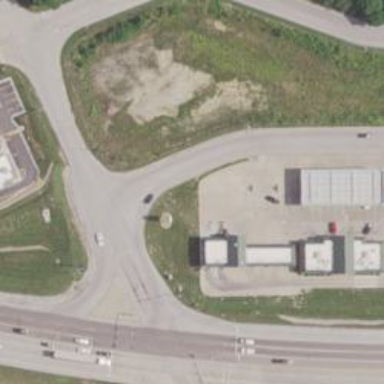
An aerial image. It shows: Fuel station.